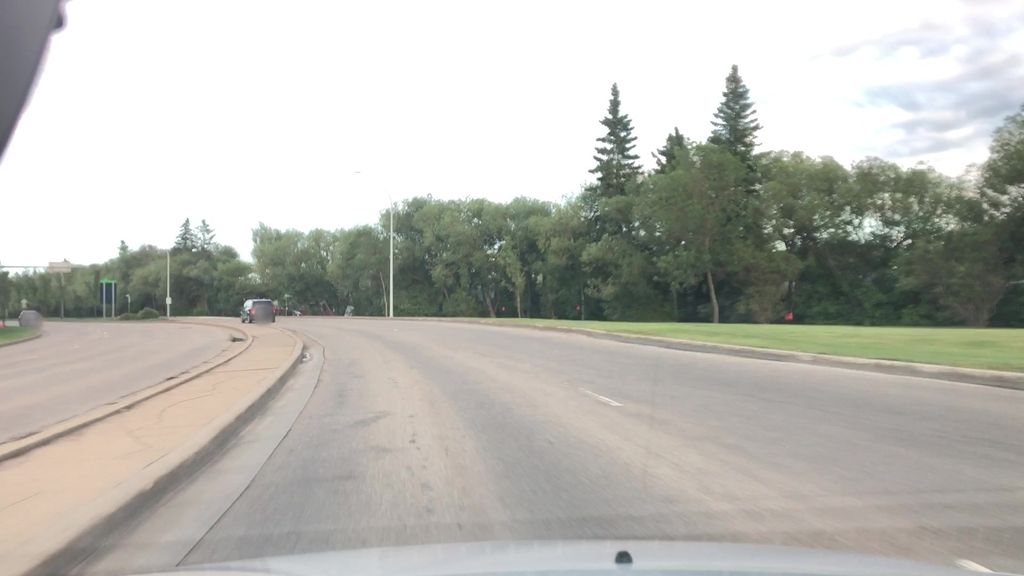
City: edmonton